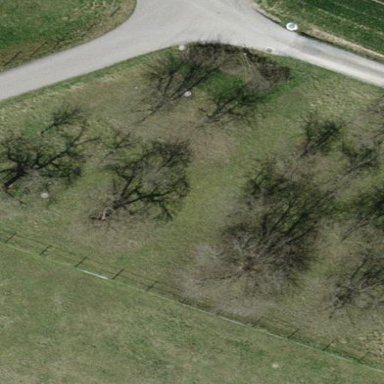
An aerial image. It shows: Orchard.